Chest X-ray. View position: PA
Patient age: 67
Patient sex: F
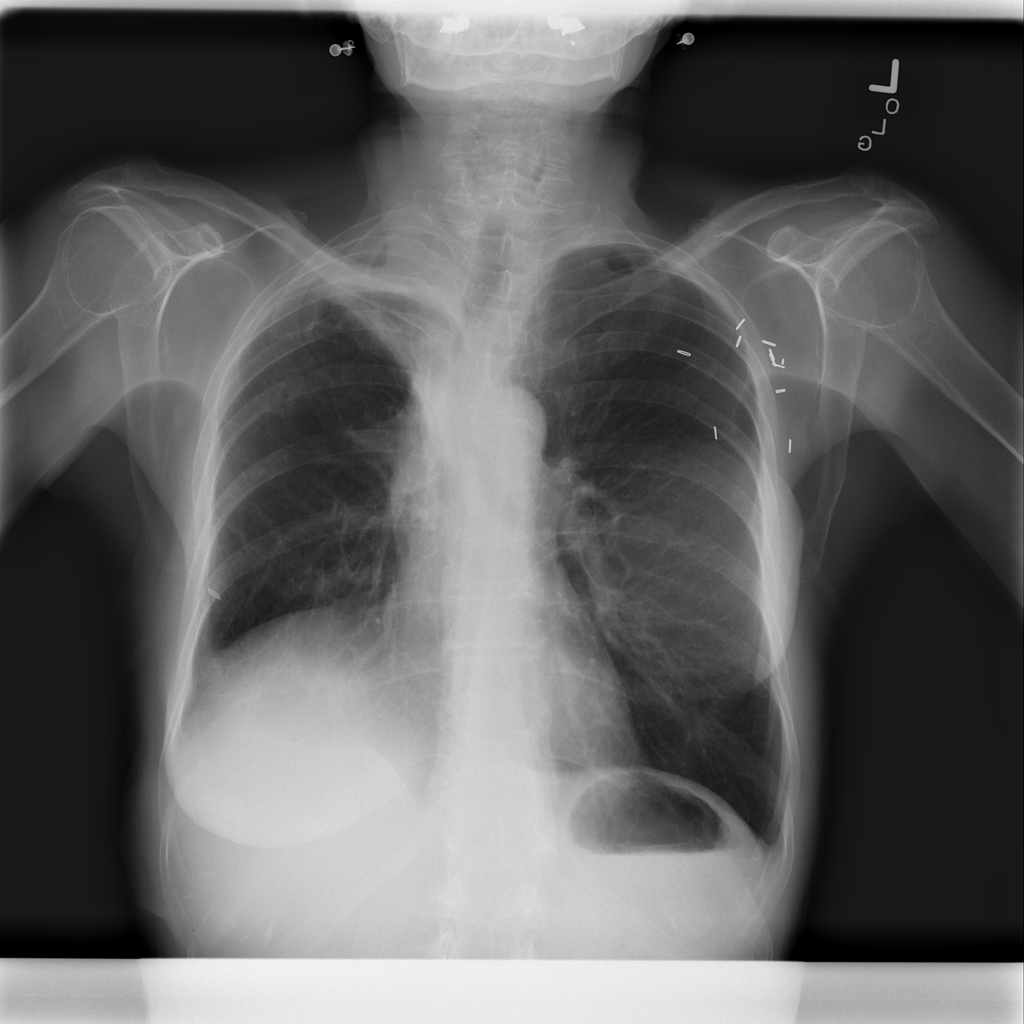
Finding: Pneumothorax